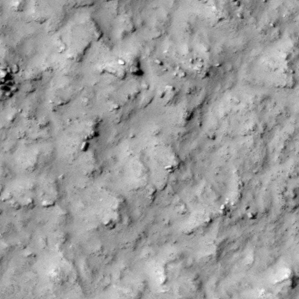
Label: non_frost